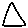
Label: triangle